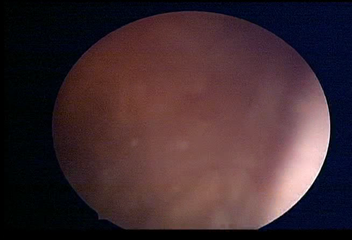
Modality: WLC
Class: Normal mucosa
Bladder cancer association: No